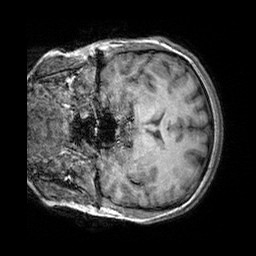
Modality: T1w
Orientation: coronal
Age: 41
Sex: female
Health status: healthy
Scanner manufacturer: siemens
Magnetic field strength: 3 T
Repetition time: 2.3 s
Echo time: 0.00303 s